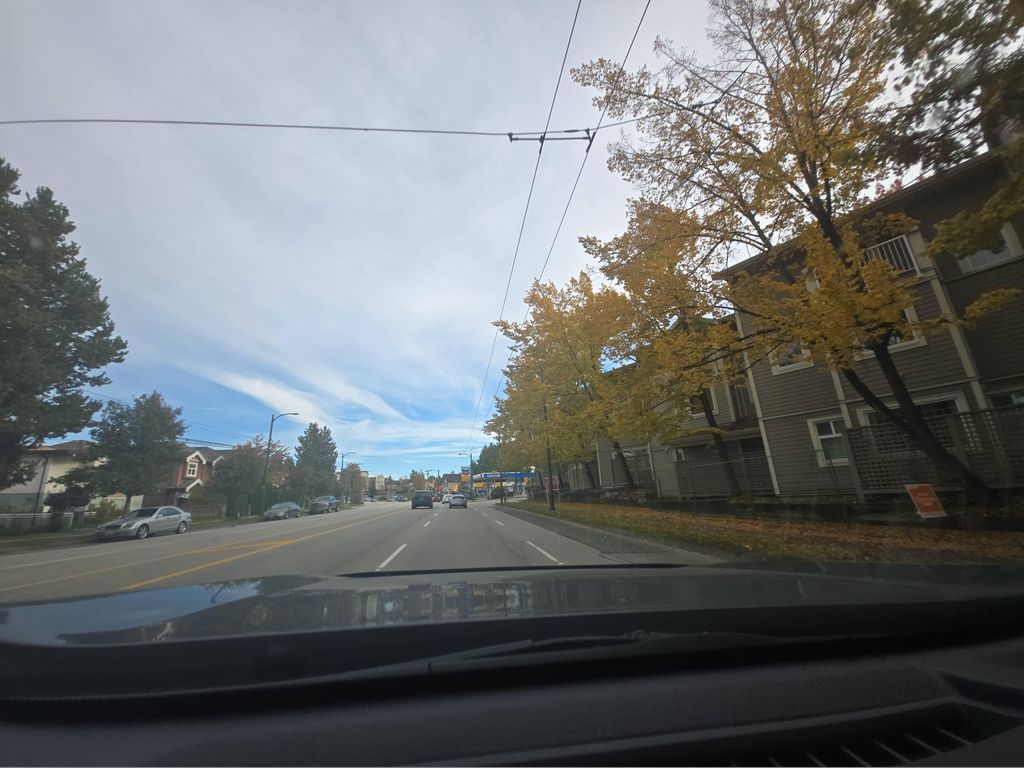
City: vancouver